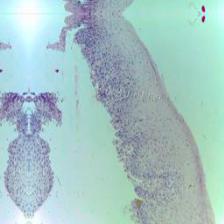
Diagnosis: Normal